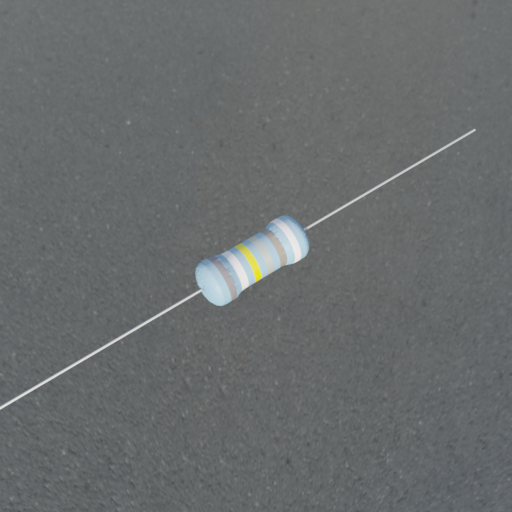
Resistor colour bands (in order): gray, white, yellow, silver, gray, white